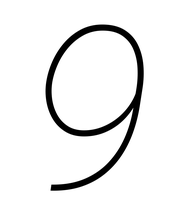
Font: Roboto-Italic_Thin_Italic